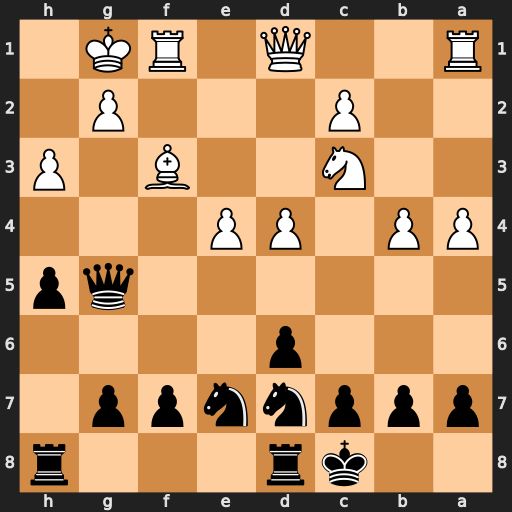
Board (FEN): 2kr3r/pppnnpp1/3p4/6qp/PP1PP3/2N2B1P/2P3P1/R2Q1RK1
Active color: b
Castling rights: -
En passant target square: -
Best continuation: Qe3+ Kh2 Qxc3